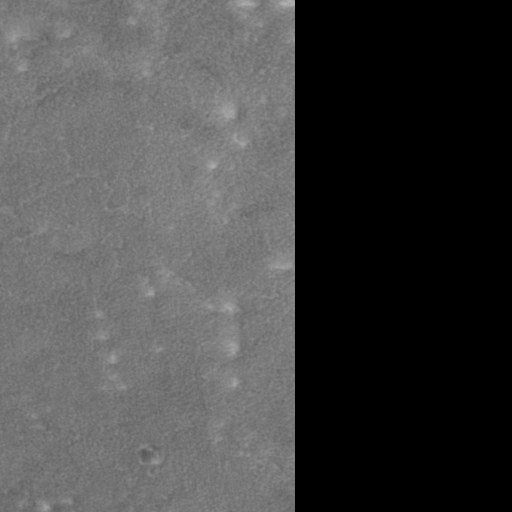
Objects detected: cone